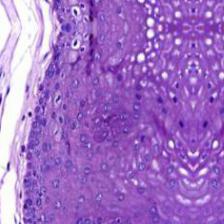
Diagnosis: Normal